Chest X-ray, PA view. Patient: 12 years old, sex M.
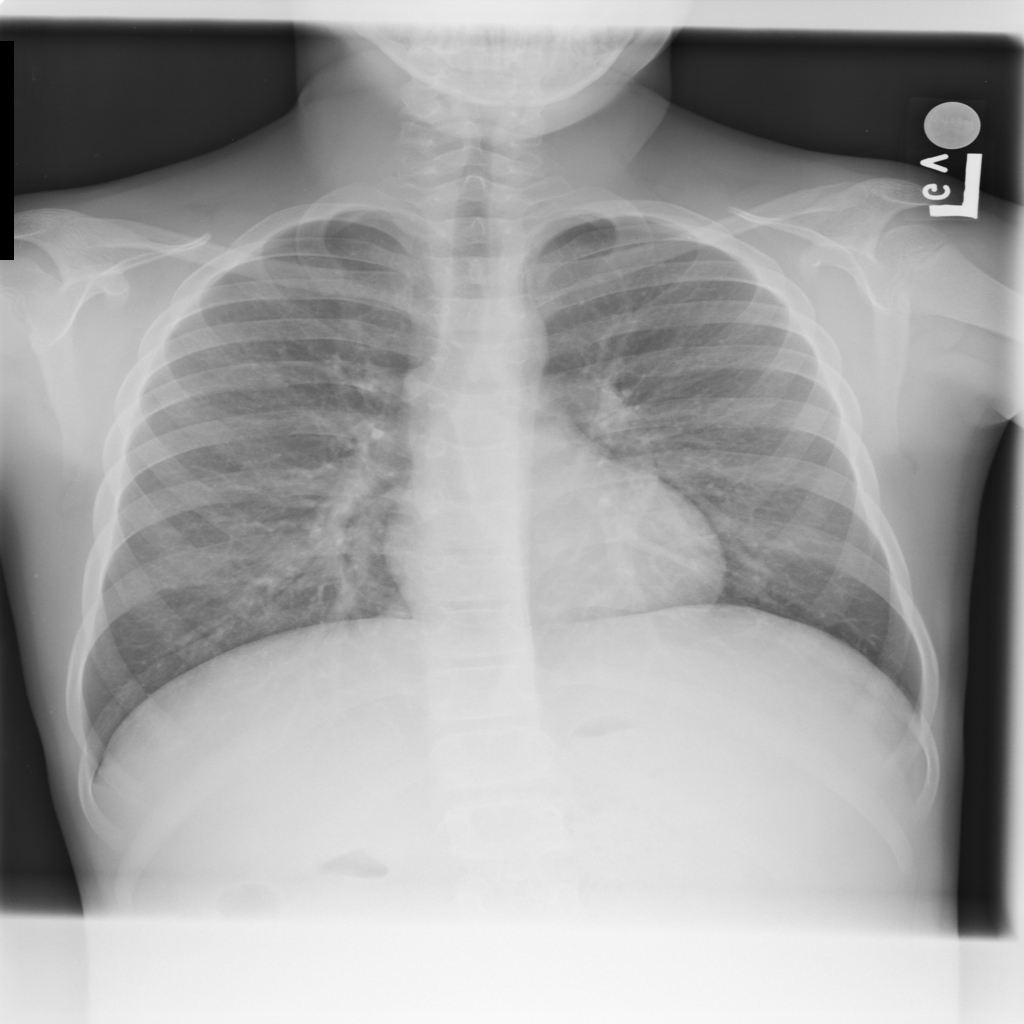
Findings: No Finding